Aerial crown-view tile of a tropical tree (Barro Colorado Island, Panama), acquired 20250616:
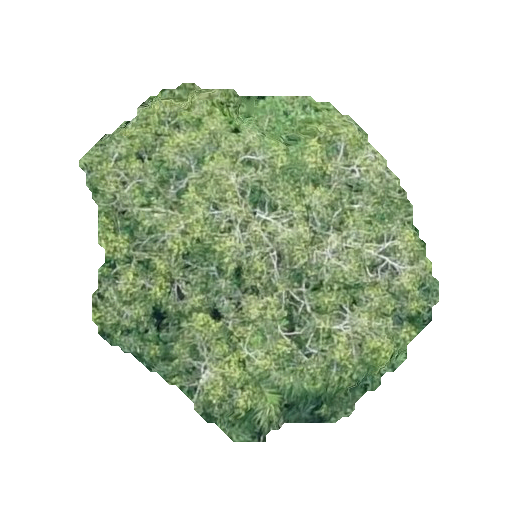
Species: Guatteria lucens
GBIF accepted scientific name: Guatteria lucens
Crown area: 133.69 m²